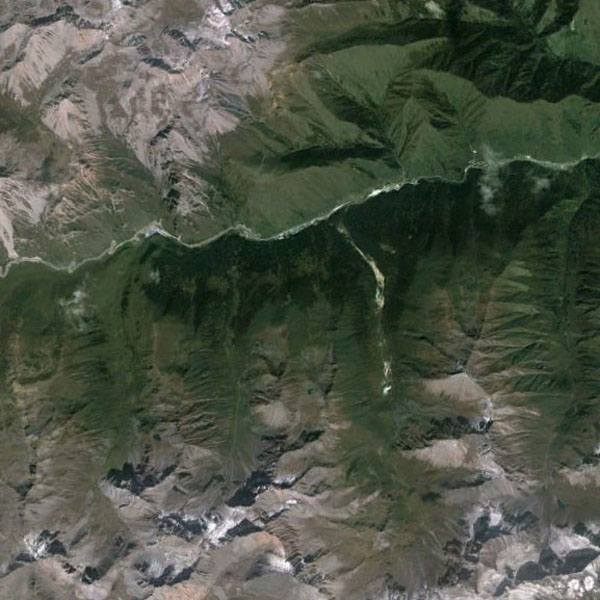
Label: Mountain